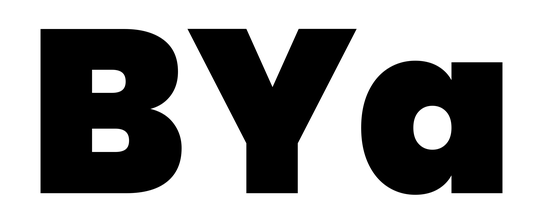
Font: Poppins-Black